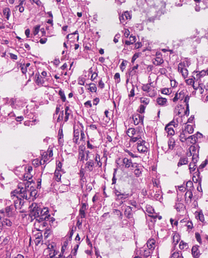
Tumor epithelial tissue: yes
Tumor-associated stroma tissue: yes
Normal tissue: no